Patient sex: M
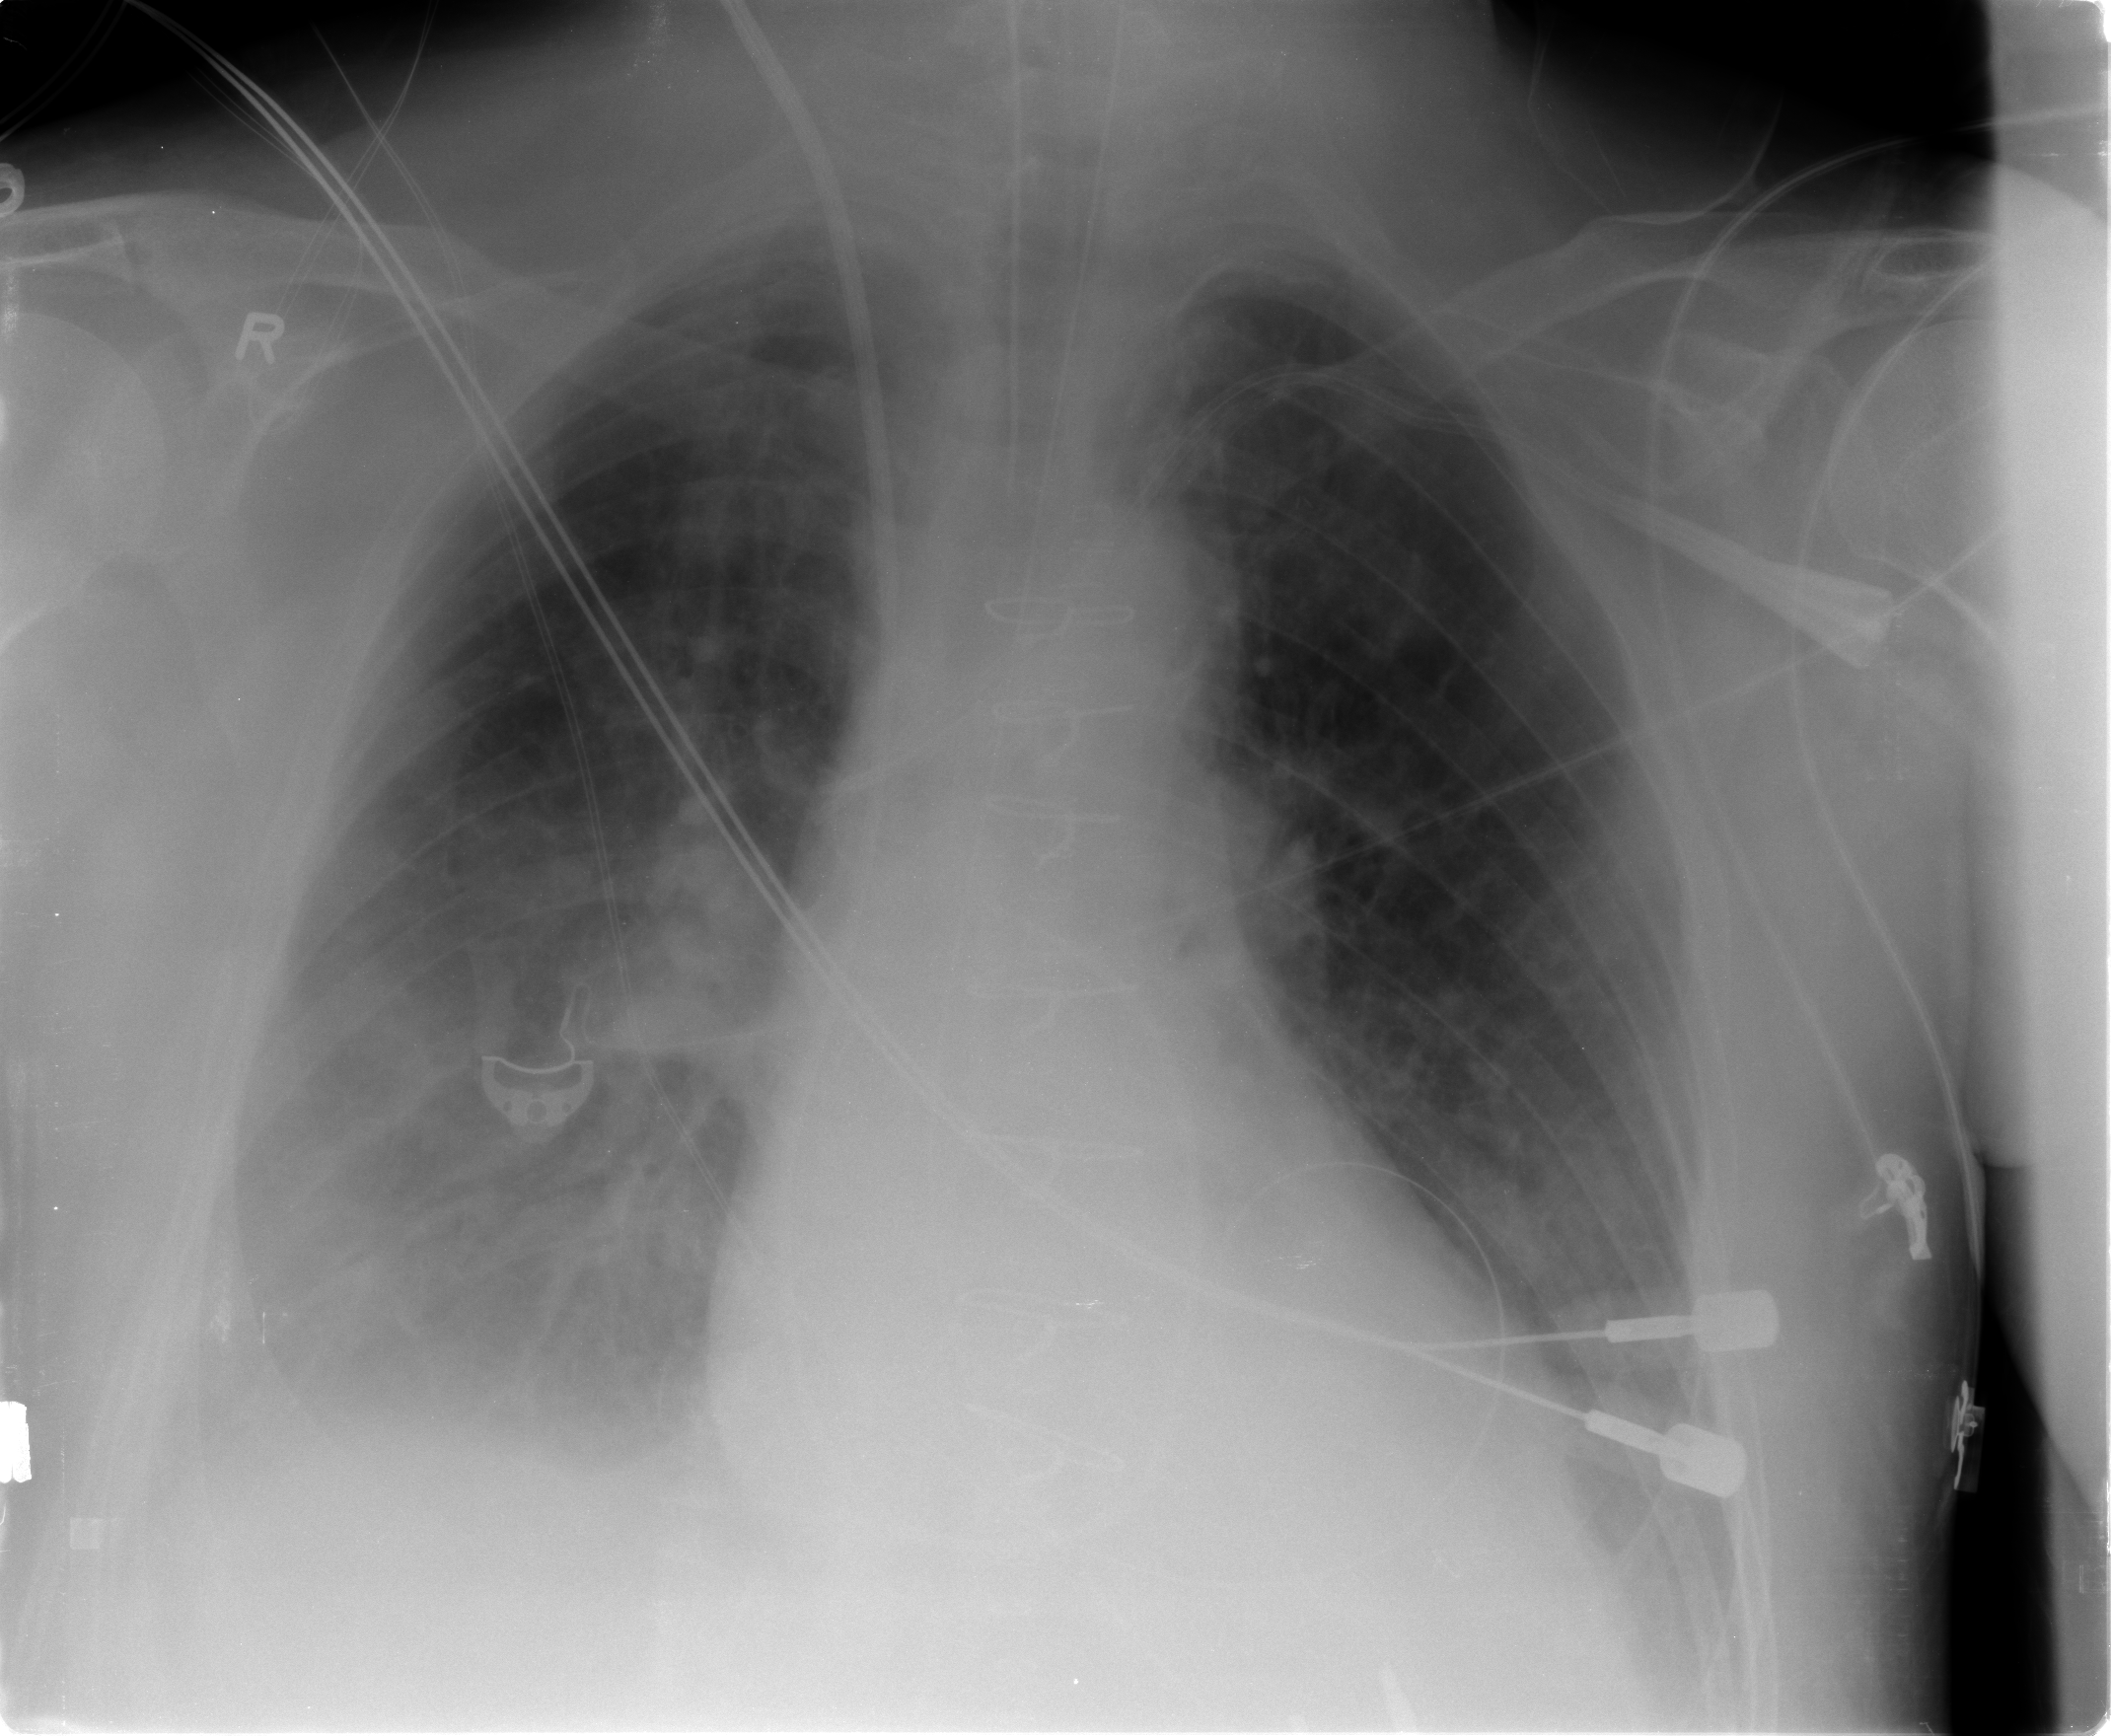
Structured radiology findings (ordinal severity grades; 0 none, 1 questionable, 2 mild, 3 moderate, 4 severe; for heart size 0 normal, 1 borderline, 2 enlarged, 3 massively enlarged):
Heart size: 0
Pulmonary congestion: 2
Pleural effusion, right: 2
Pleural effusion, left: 2
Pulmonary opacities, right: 1
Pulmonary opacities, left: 1
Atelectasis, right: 2
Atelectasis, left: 2